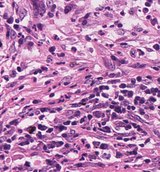
Tumor epithelial tissue: no
Tumor-associated stroma tissue: yes
Normal tissue: no